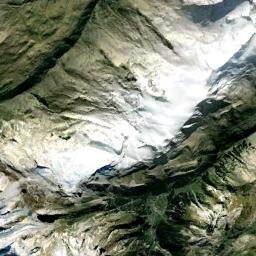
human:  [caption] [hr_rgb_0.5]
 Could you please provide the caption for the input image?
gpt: The snow berg is consist of bare land and white snow .

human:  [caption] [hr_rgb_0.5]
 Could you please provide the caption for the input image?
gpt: The snowberg is covered with snow .

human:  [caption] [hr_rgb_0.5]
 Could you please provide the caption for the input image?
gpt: The snowberg is partly covered with snow and ice and the color of the mountain is brown .

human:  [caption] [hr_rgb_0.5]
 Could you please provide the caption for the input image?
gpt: White snow and brown bare ground intersect on the snow mountain .

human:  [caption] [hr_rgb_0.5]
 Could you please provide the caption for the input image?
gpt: There are some snow and bare land on the snowberg .